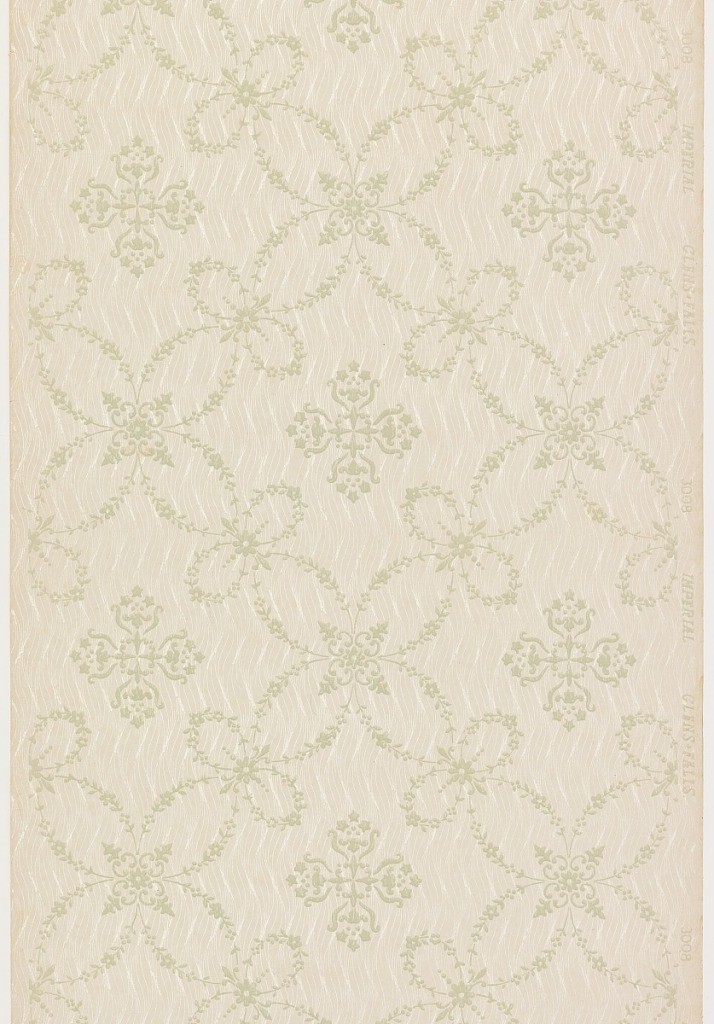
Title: Ceiling paper
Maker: Imperial Wallcoverings Inc., American, founded 1901
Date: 1905–1915
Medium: Machine-printed paper, liquid mica
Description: Large trellis pattern composed of delicate, symmetrical floral swags. Cells contain diamond-shaped medallions composed of foliate detailing. Trellis and medallions are printed in gold on top of a white, allover zig-zag line-work pattern. Khaki ground.